Interaction volume radius: 5 \u00c5
Interaction volume height: 20 \u00c5
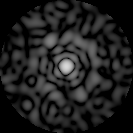
Disorder parameter: 0.8536